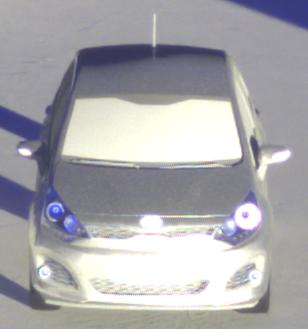
Make: KIA
Model: Rio 1.2
Detailed model: Rio (UB)
Model produced from: 2011/09
Model produced until: 2015/01
Doors: 3
Color: gray
Road condition: dry road
Daytime: sunrise or sunset
Contrast: high contrast